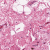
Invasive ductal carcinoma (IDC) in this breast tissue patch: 0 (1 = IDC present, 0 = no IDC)